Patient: sex F, age 48
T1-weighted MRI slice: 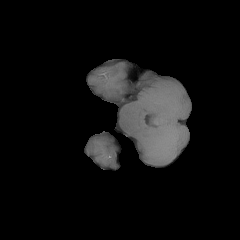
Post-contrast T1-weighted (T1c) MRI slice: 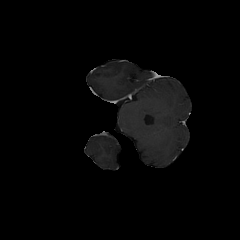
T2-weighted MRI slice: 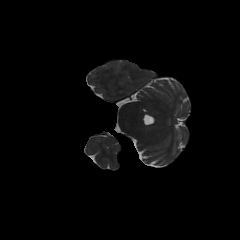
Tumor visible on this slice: no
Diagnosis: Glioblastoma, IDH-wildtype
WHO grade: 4